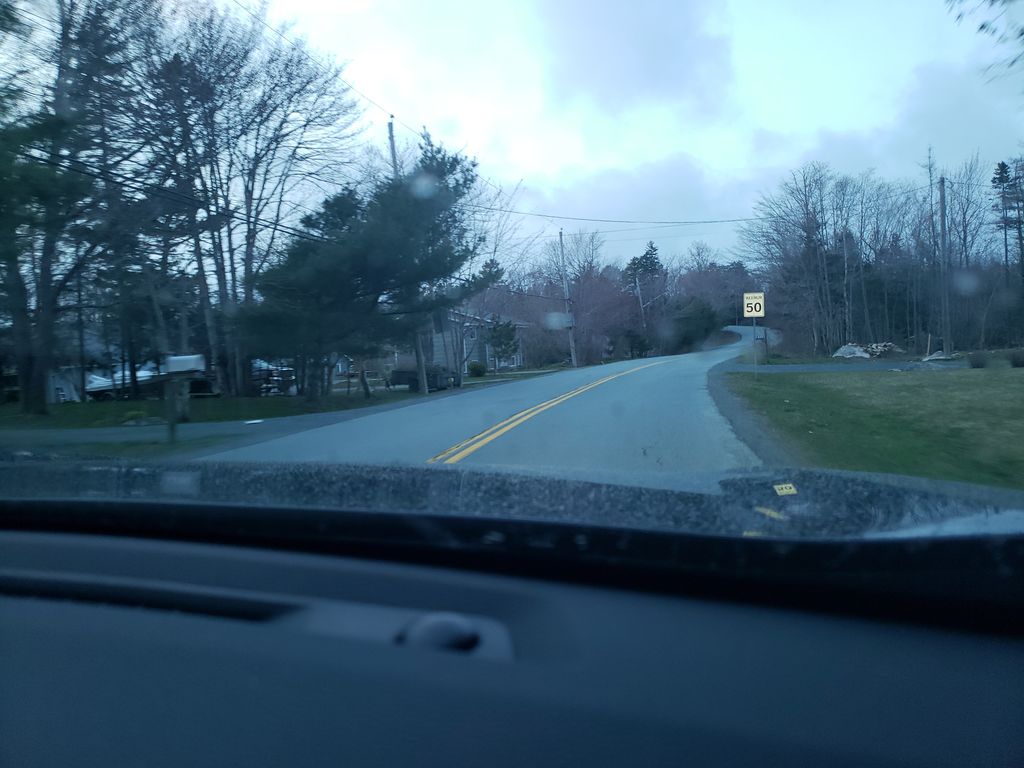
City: halifax